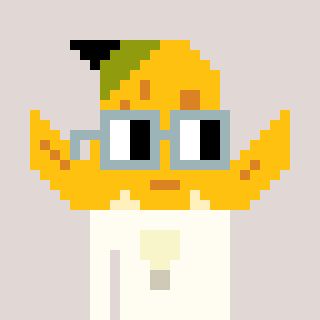
a pixel art character with square dark gray glasses, a banana-shaped head and a grayscale-colored body on a warm background